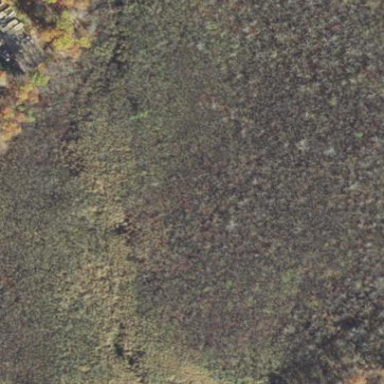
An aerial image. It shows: Swampy wetland area.